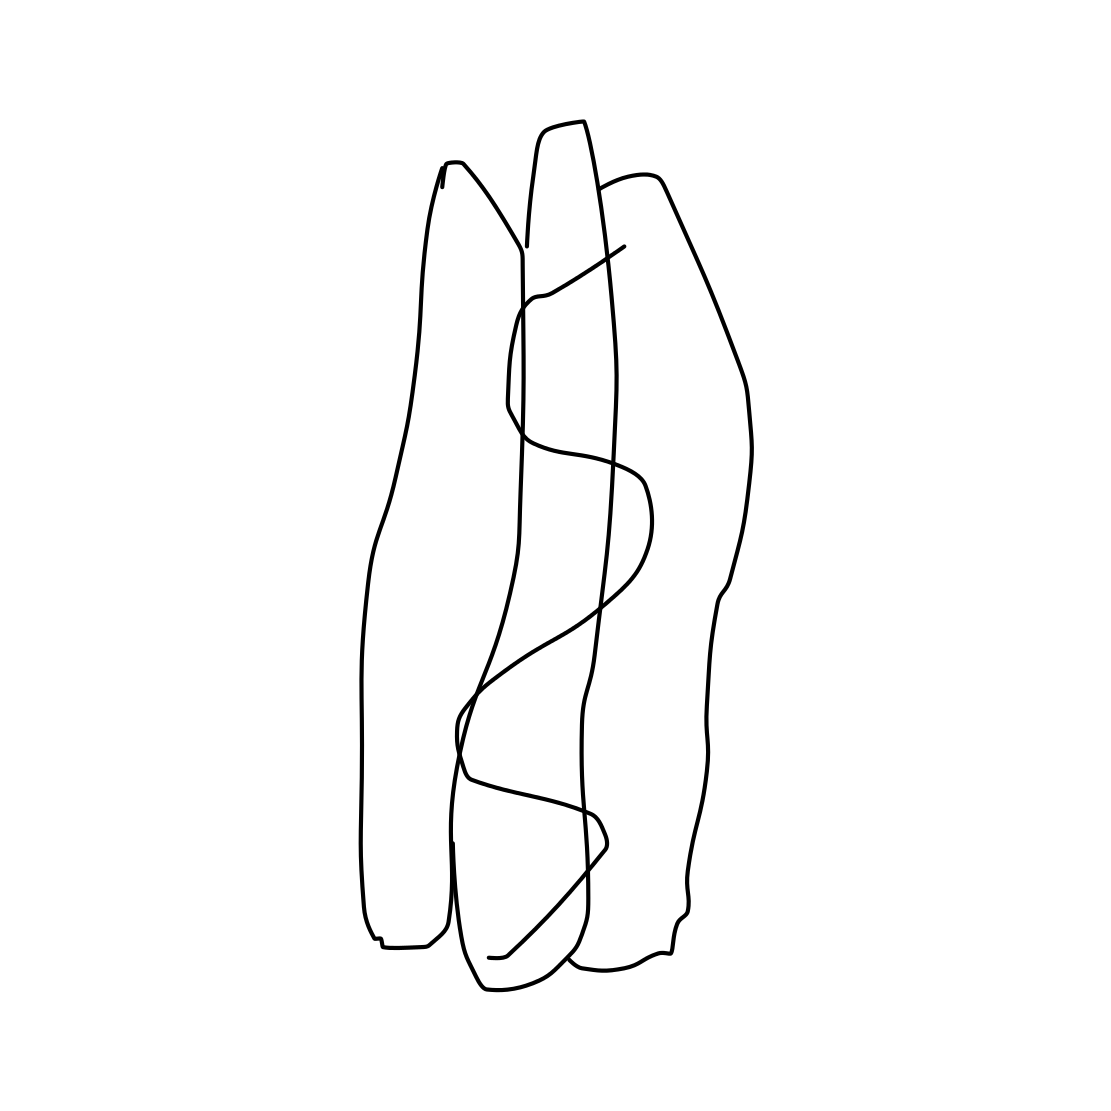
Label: hot-dog